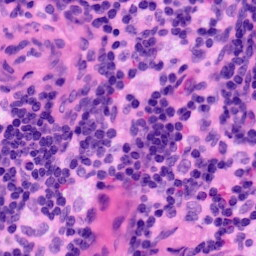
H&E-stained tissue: LymphNode